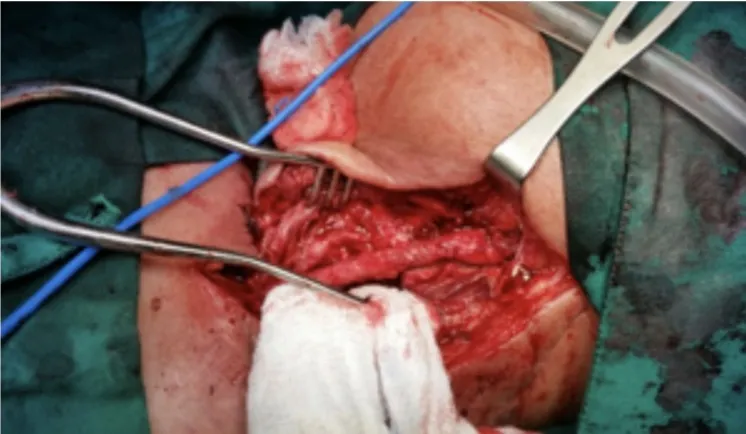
B: Saphenous vein graft bypass after debridement.
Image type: medical_photograph (other_medical_photograph)